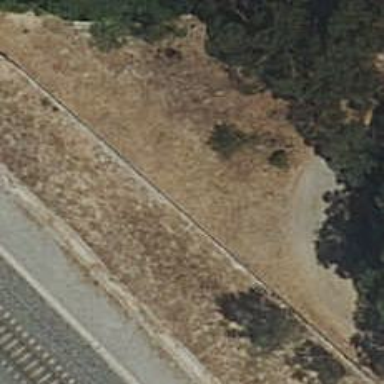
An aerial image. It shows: Chain link fence.